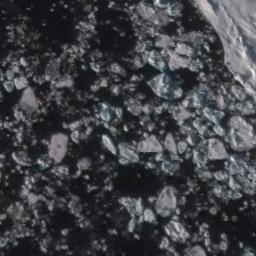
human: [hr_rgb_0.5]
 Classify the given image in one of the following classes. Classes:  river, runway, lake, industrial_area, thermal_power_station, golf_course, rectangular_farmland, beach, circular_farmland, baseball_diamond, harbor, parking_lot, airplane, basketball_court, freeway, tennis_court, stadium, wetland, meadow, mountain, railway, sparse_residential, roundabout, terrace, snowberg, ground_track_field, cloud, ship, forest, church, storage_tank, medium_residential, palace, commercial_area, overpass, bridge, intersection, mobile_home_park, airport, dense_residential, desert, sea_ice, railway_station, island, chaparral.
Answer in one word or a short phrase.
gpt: sea_ice